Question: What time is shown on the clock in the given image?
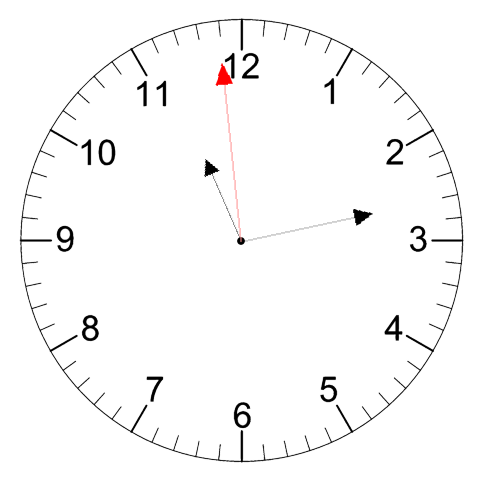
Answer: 11:12:59